Question: '''
- (id)initWithNibName:(NSString *)nibNameOrNil bundle:(NSBundle *)nibBundleOrNil
{
self.navigationController.navigationBar.tintColor = [UIColor blackColor];
if ((self = [super initWithNibName:nibNameOrNil bundle:nibBundleOrNil]))
{
self.navigationItem.leftBarButtonItem = [[UIBarButtonItem alloc] initWithBarButtonSystemItem:UIBarButtonSystemItemCancel
target:self
action:@selector(cancel)];
self.navigationItem.rightBarButtonItem = [[UIBarButtonItem alloc] initWithTitle:@"Send to Twitter"
style:UIBarButtonItemStyleDone
target:self
action:@selector(save)];
}
return self;
}
'''
Another piece of code
'''
- (void)loadView
{
[super loadView];
self.navigationController.navigationBar.tintColor = [UIColor blackColor];
self.view.backgroundColor = [UIColor whiteColor];
self.textView = [[UITextView alloc] initWithFrame:self.view.bounds];
textView.delegate = self;
textView.font = [UIFont systemFontOfSize:15];
textView.contentInset = UIEdgeInsetsMake(5,5,0,0);
textView.backgroundColor = [UIColor whiteColor];
textView.autoresizesSubviews = YES;
textView.autoresizingMask = UIViewAutoresizingFlexibleWidth | UIViewAutoresizingFlexibleHeight;
[self.view addSubview:textView];
}
'''
I'm trying to change the navigation bar color to black, however no matter what i do here, the color still stays default (Blue). How do you change the color of the bar on top of the view??

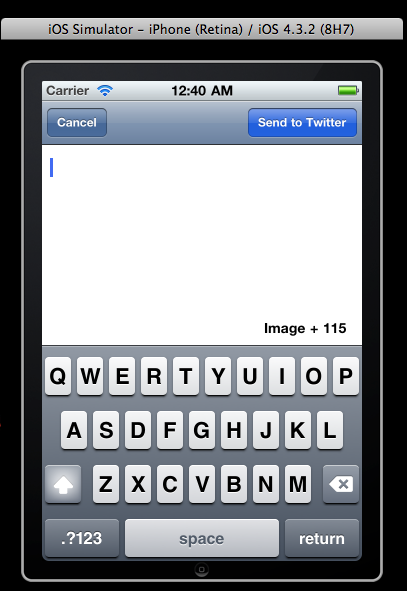
Answer: Try something like:
'self.navigationController.navigationBar.barStyle = UIBarStyleBlack;'
This should be done on 'viewWillAppear:' as during 'init' method 'self.navigationController' will be obtained as 'nil' and hence will not produce any effect.
Hope this helps.